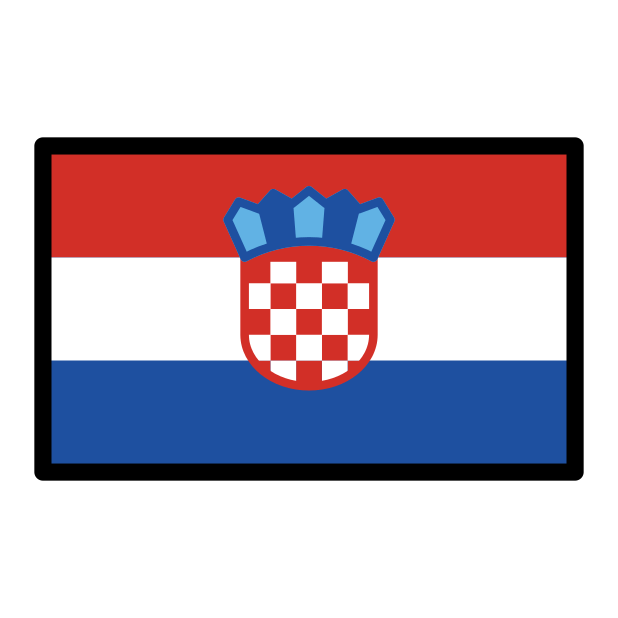
flag: Croatia